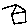
Label: house